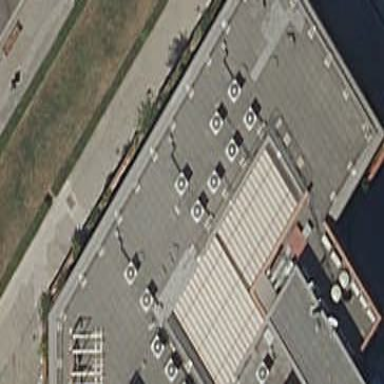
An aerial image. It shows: Office building.